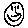
Label: smiley face